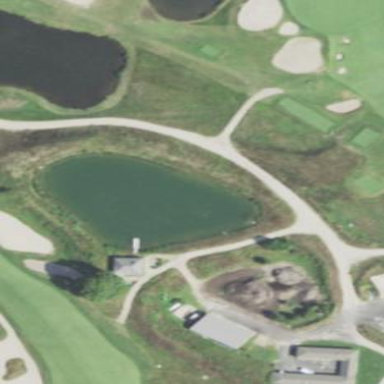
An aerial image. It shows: Water hazard in golf course. The hazard is natural water feature.